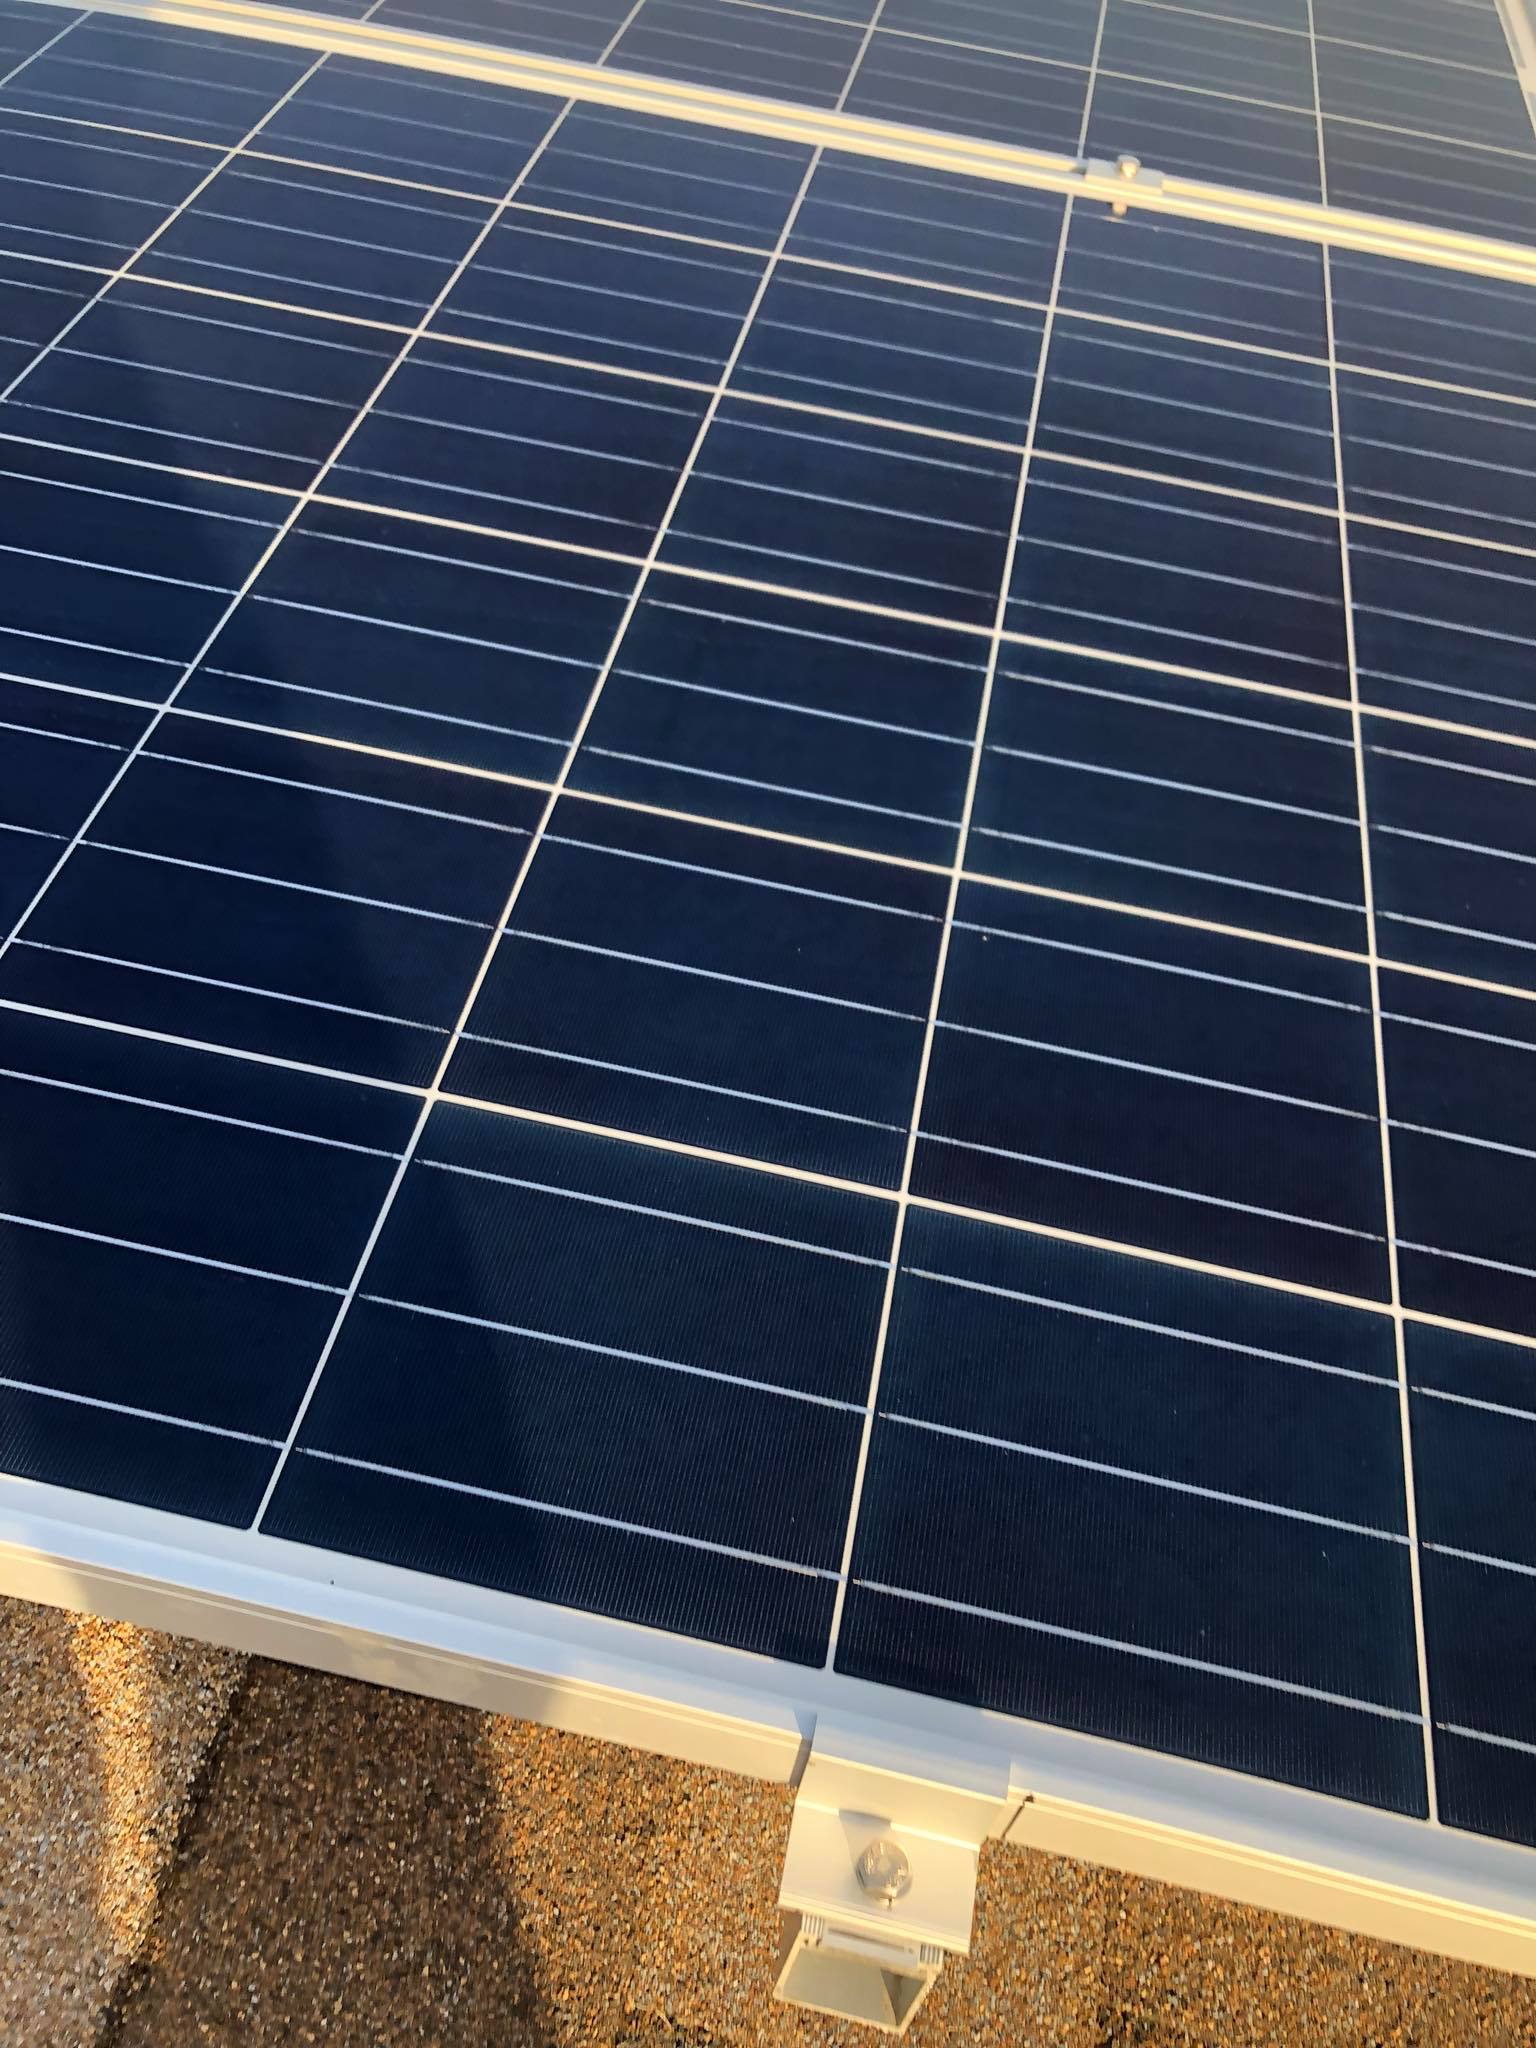
Label: Clean